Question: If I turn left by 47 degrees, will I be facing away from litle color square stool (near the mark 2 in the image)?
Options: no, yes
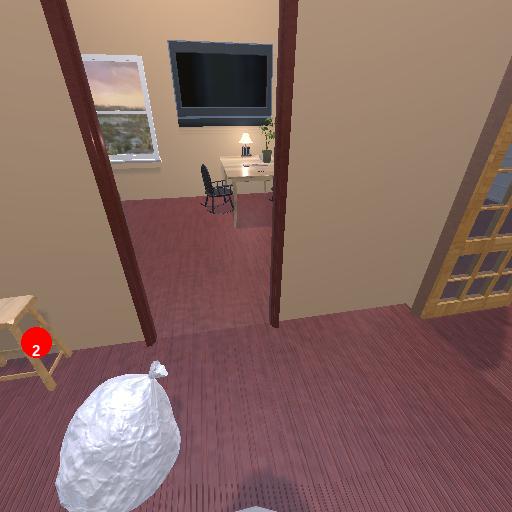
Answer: no